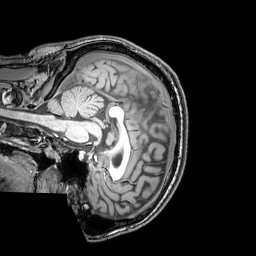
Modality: T1w
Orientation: sagittal
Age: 24
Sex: male
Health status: healthy
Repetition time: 0.081 s
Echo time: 0.037 s